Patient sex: M
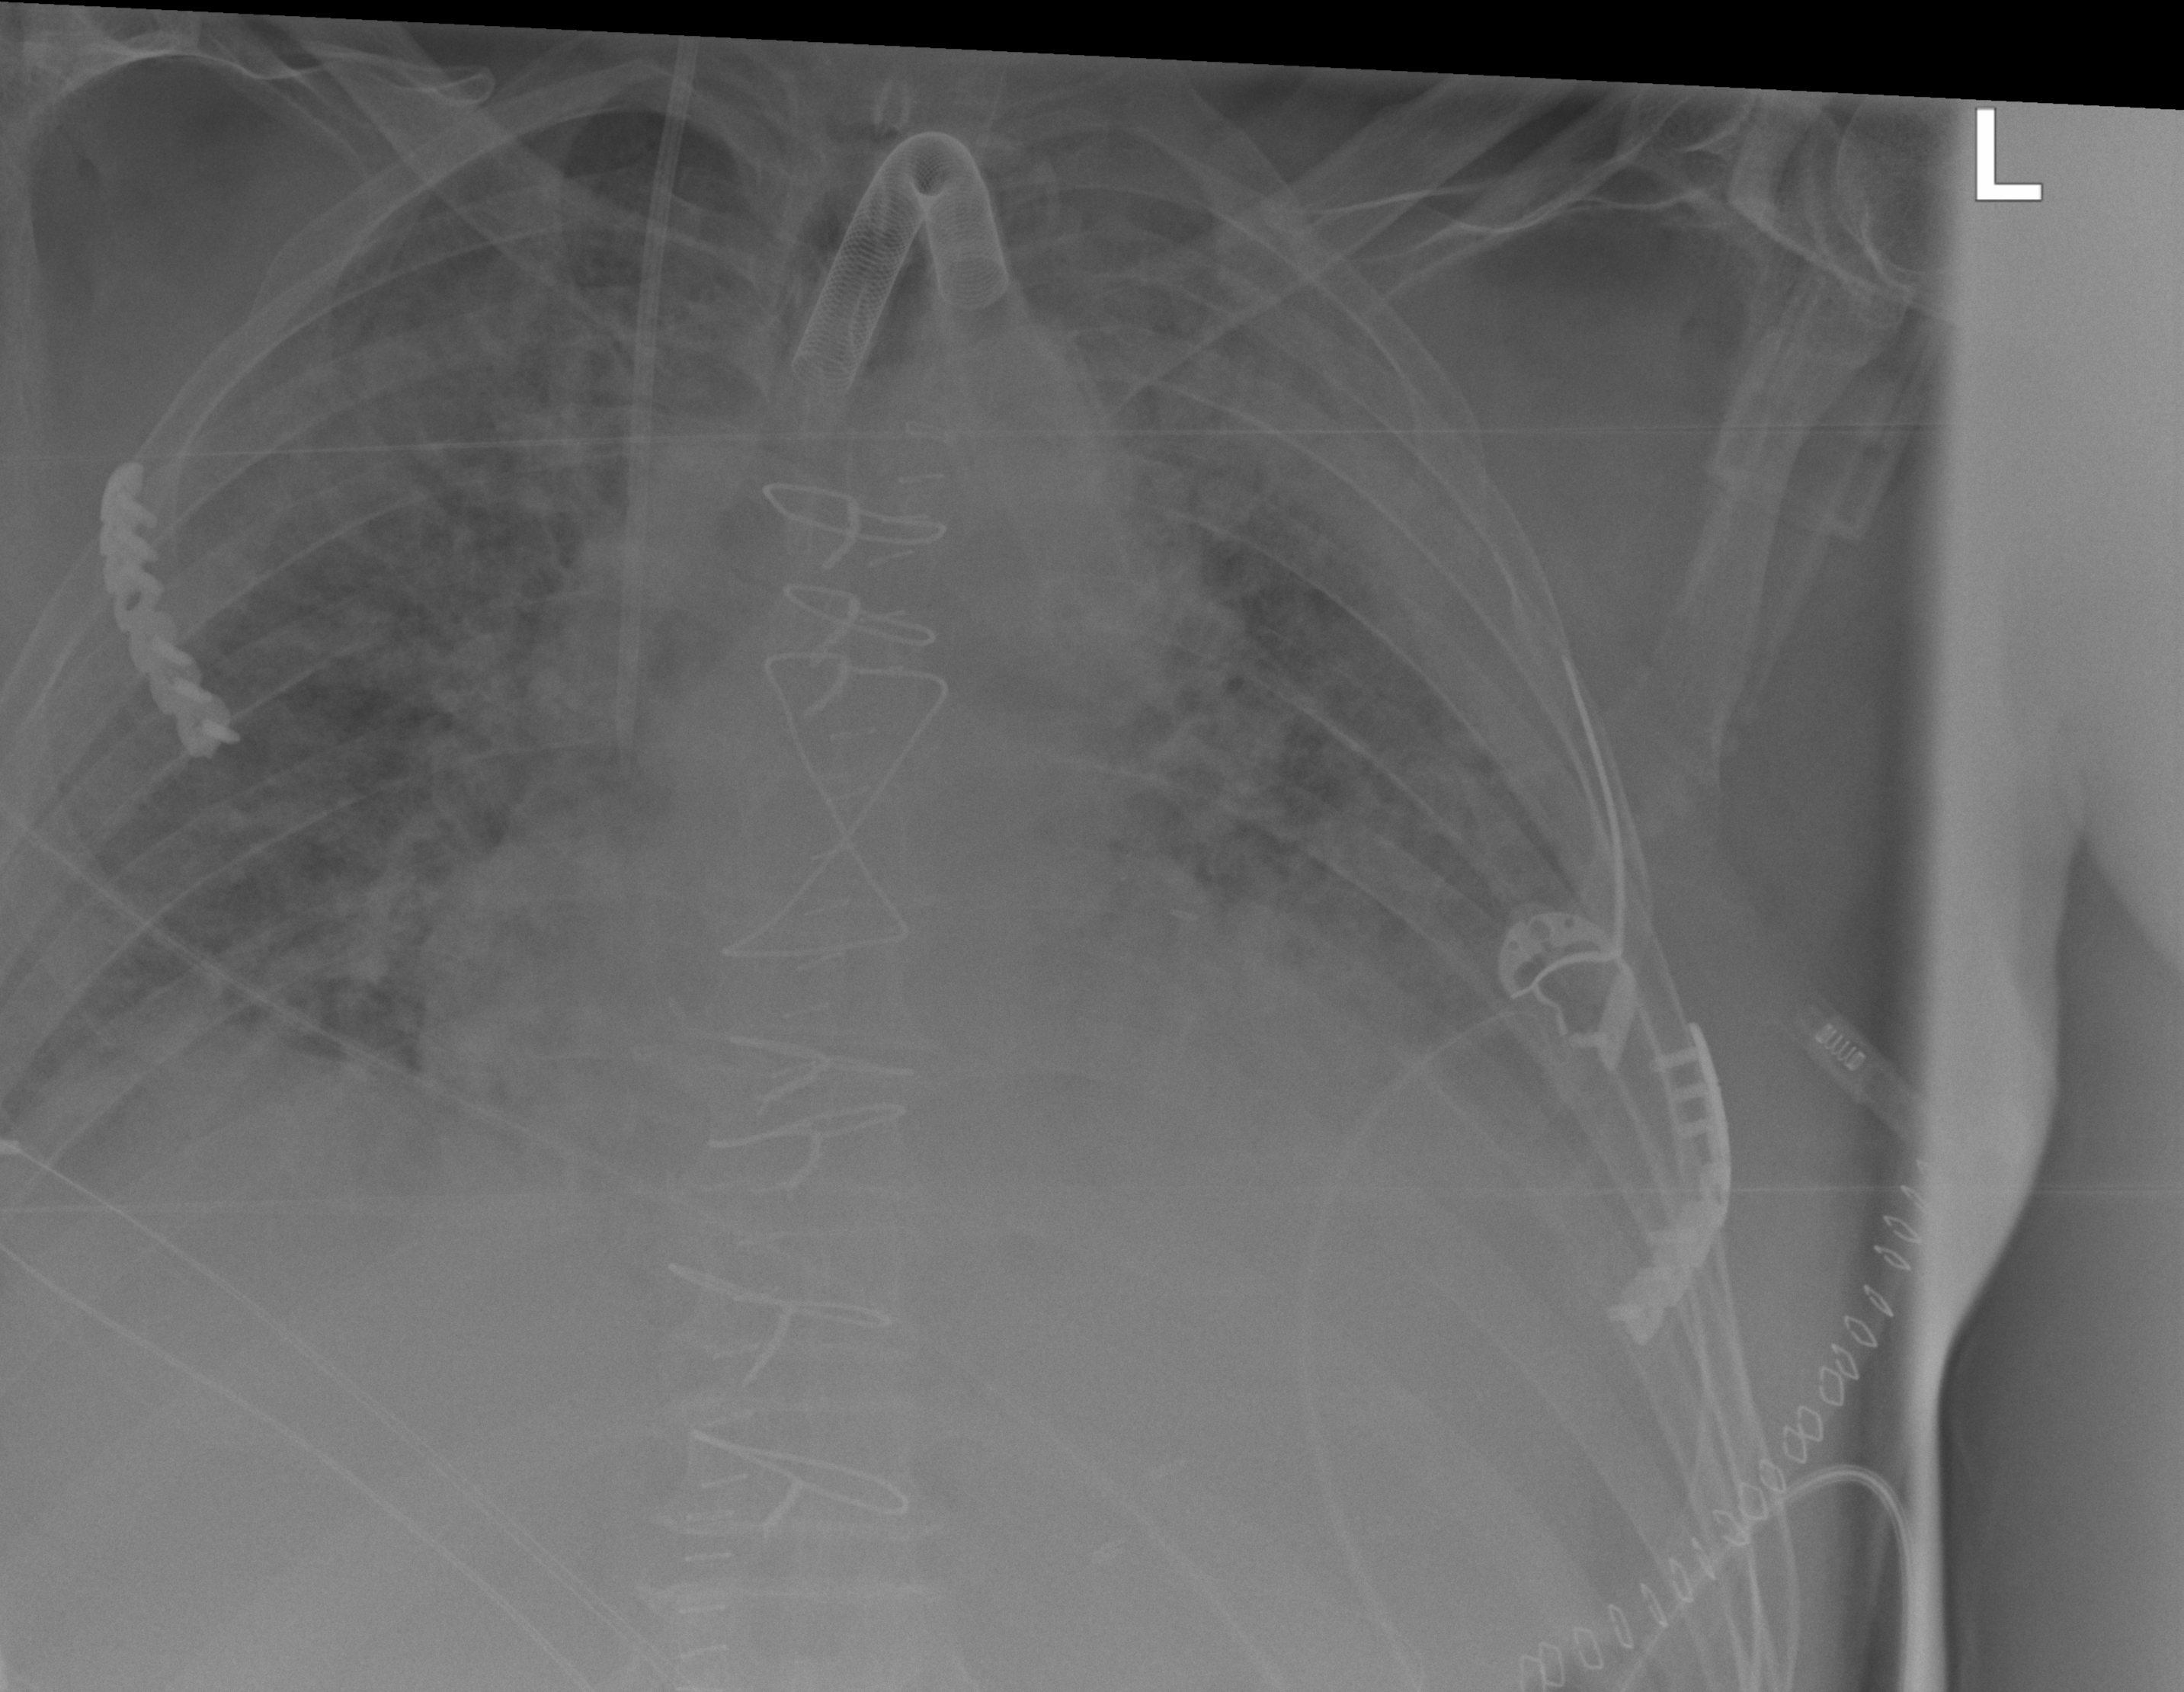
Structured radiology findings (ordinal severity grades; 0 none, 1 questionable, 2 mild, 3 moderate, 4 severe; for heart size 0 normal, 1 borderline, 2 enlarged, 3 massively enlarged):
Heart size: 2
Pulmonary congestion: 2
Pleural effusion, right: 0
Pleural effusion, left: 2
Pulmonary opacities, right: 3
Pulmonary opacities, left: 3
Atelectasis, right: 2
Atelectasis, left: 2